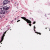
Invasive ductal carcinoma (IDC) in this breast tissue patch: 0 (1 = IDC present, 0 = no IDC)